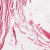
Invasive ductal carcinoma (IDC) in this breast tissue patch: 0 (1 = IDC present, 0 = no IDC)